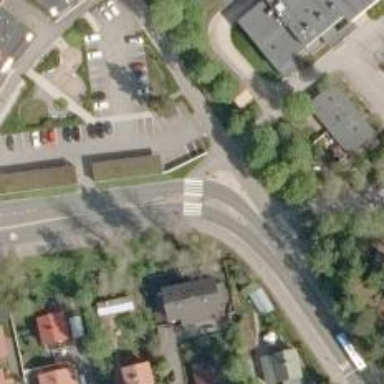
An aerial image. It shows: Crossing on the road.